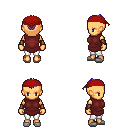
a pixel art fantasy rpg character, female body template, human, tanned skin, maroon tunic, white pants, blue short mohawk hairstyle, red bandana, leather bracers, white slippers, four views (front, back, left, right), 2x2 character sprite sheet, small pixel art, hard edges, no anti-aliasing